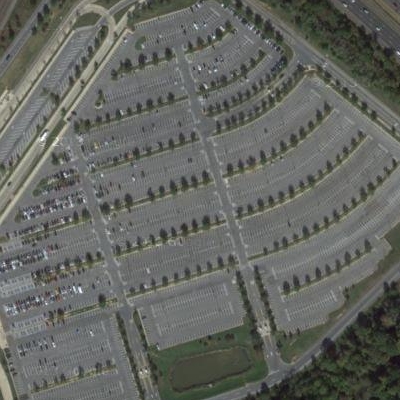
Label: gParking